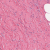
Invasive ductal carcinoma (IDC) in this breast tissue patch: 0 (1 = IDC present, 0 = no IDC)